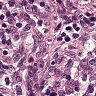
Metastatic tissue present: no